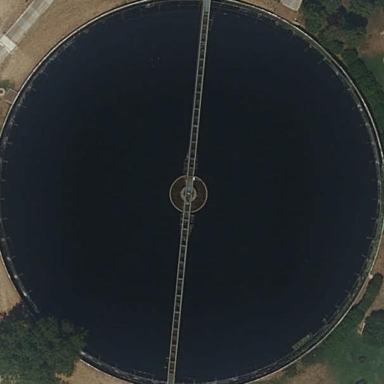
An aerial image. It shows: Image of wastewater.